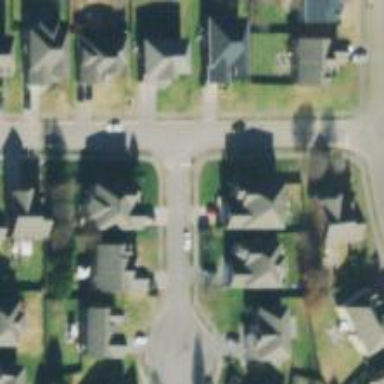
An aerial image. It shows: Residential road with asphalt surface and detached sidewalk.